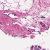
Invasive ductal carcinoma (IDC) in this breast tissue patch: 0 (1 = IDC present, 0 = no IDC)